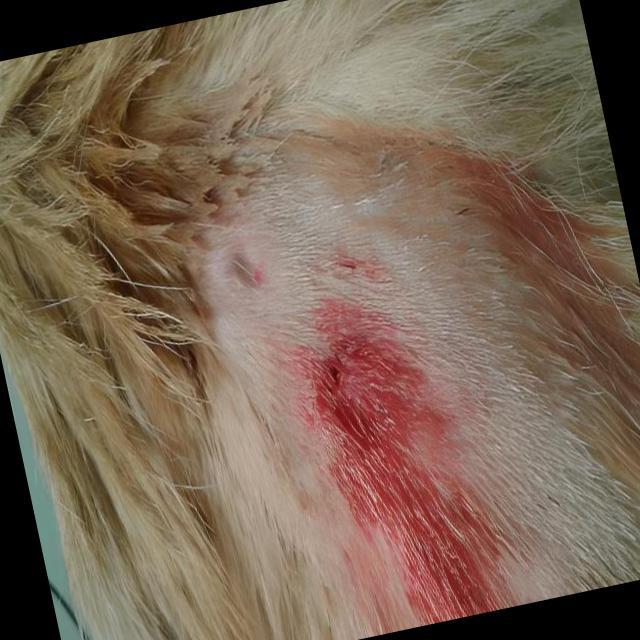
Canine dermatitis — inflammation of the skin presenting with erythema, pruritus, papules, and excoriation. May be allergic, contact, or atopic in origin.